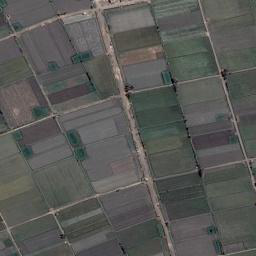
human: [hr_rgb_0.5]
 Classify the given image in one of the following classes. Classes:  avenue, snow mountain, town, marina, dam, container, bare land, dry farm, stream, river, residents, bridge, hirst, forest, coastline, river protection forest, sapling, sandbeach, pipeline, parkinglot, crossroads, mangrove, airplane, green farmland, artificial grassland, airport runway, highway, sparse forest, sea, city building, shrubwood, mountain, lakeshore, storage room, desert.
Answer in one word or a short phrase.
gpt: green farmland